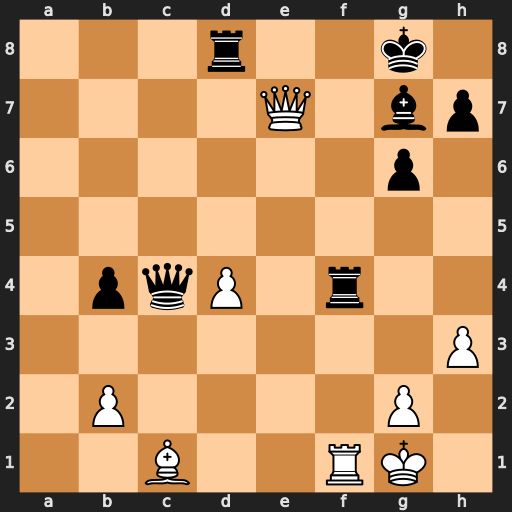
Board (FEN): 3r2k1/4Q1bp/6p1/8/1pqP1r2/7P/1P4P1/2B2RK1
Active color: w
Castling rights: -
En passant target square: -
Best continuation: Qxd8+ Rf8 Rxf8+